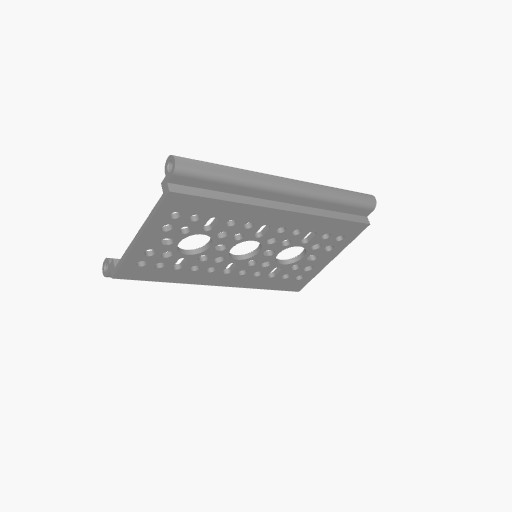
Part: RailChannel3H